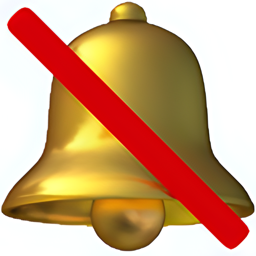
Name: bell with cancellation stroke
Emoji: 🔕
Group: Objects
Sub-group: sound